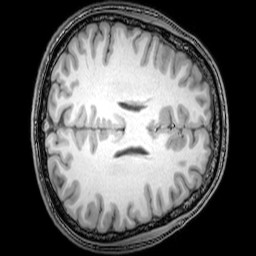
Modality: T1w
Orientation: axial
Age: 24
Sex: male
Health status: healthy
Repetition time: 0.081 s
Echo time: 0.037 s